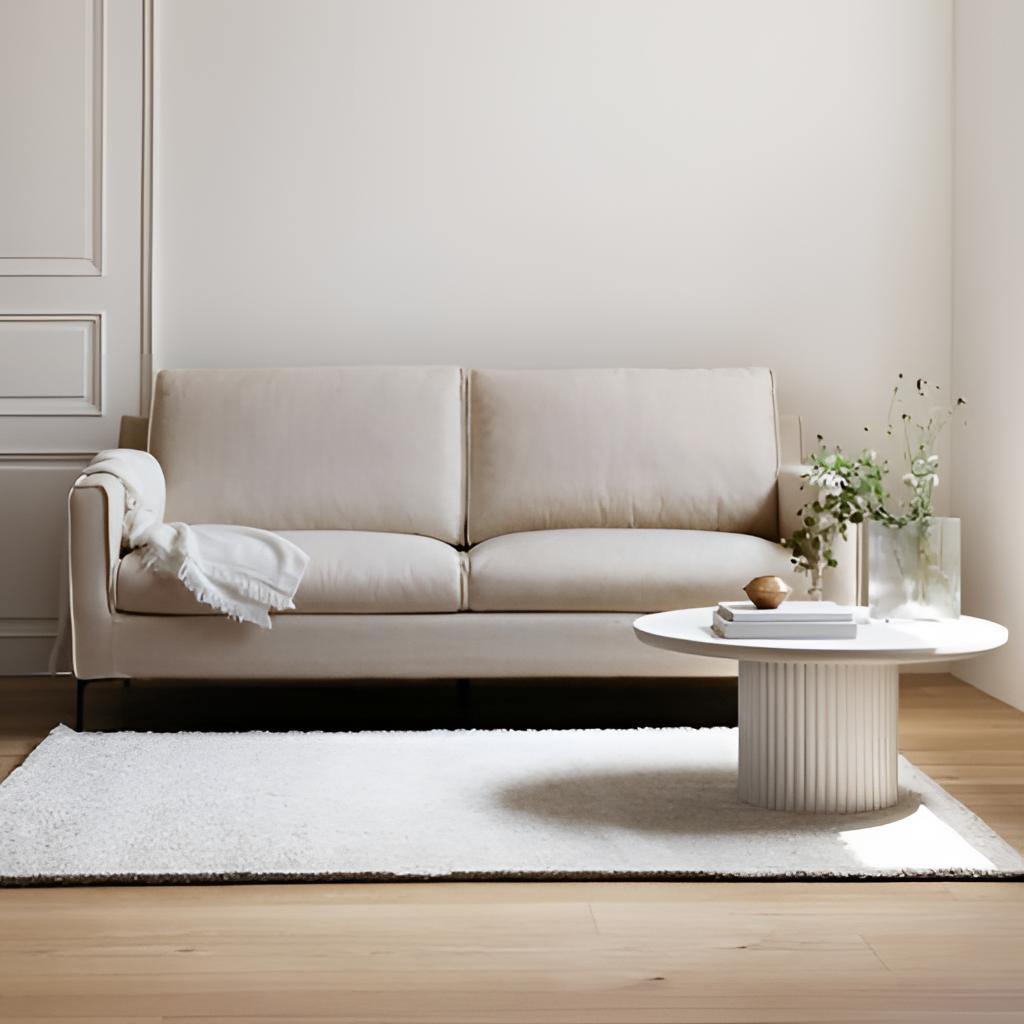
beige fabric sofa, living room, beige paint wallpaper, with solid pattern, minimalist, wood flooring, with plank pattern